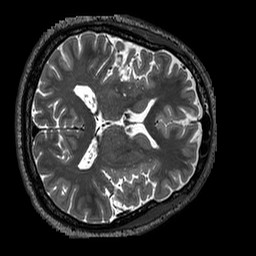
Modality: T2w
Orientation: axial
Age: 58
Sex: male
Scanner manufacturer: siemens
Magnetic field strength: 3 T
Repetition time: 3.2 s
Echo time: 0.567 s